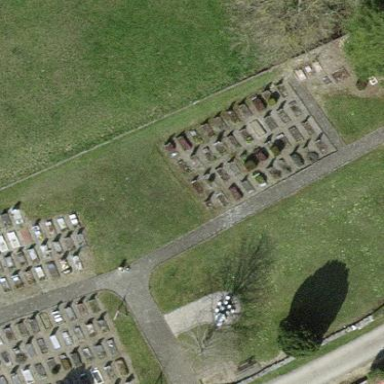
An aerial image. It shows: Cemetery.